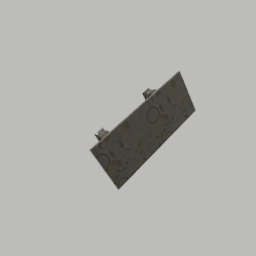
Label: furniture